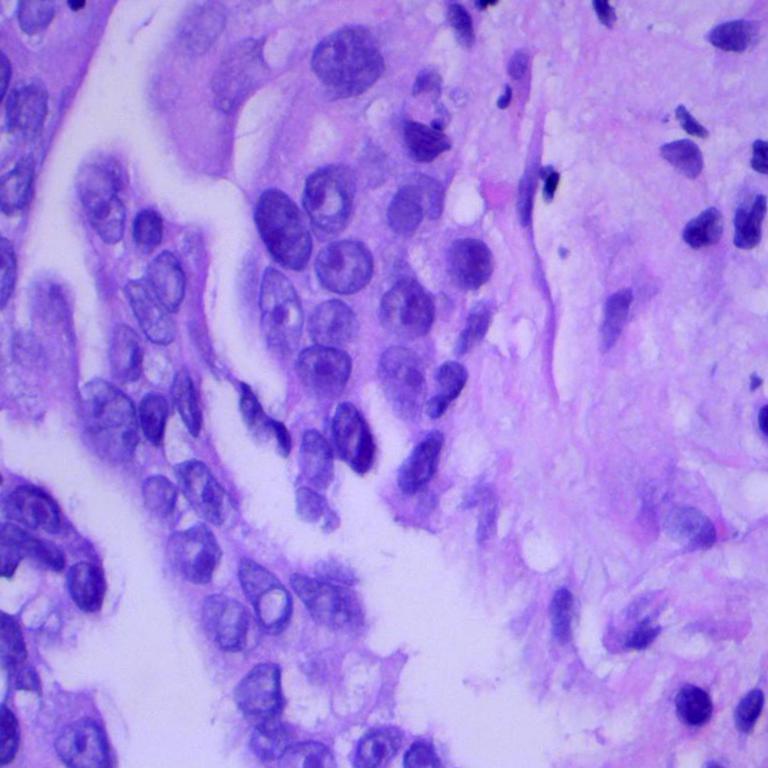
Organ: lung
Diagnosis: adenocarcinomas